Current action and preconditions to check: path_clear

Your task: For each precondition in the list above, predict whether it will hold at this action.

Consider the current scene as observed from the mobile robot's camera, and analyze the predicted future states of all dynamic agents (e.g., people, animals, vehicles, or any moving entities) within the NEXT SECOND.

IMPORTANT: Only answer "very likely" if you are absolutely certain—based on strong, clear evidence—that a dynamic agent will violate the precondition in the predicted future state. Do NOT answer "very likely" for unlikely, ambiguous, or low-probability risks.

Ask yourself for each precondition: Is there a high probability, with clear and convincing evidence, that the predicted future states of any dynamic agent will interfere with the predicted future state of the currently executing action within the NEXT SECOND, causing that precondition to fail?

Assess the risk level based on these predictions. Use "likely" or "very likely" if motions create a clear risk of interference.

Use "neutral" or "improbable" if agents are nearby but their predicted paths are clearly diverging or non-conflicting.

Failure Risk Categories: "very improbable", "improbable", "neutral", "likely", "very likely"

Answer Format: Output ONLY the probability_of_failure value from these categories: "very improbable", "improbable", "neutral", "likely", "very likely"

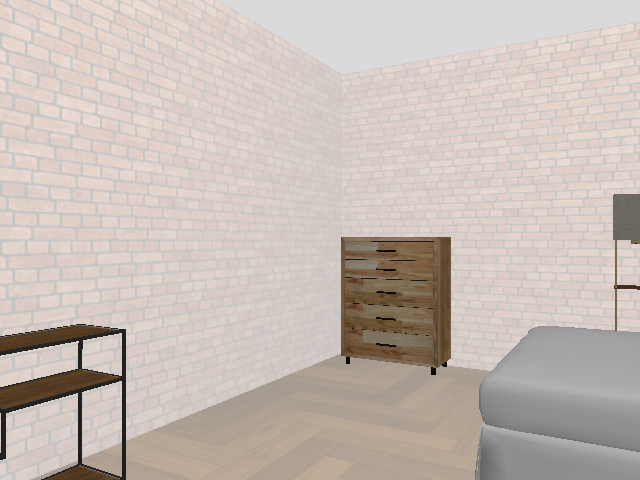

Answer: very improbable